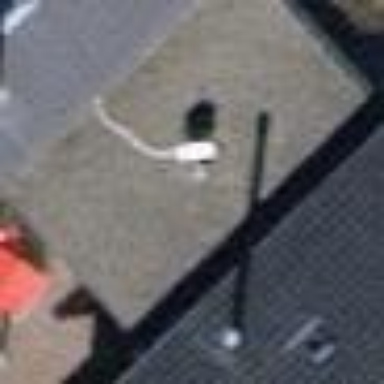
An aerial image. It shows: Garage with flat gray roof.